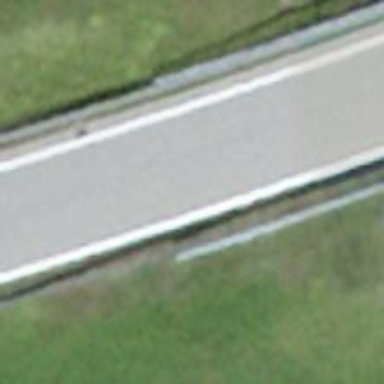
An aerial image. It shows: Asphalt bridge over primary highway with no sidewalk.